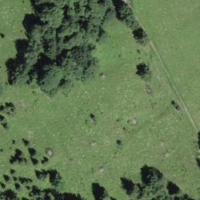
EUNIS habitat code: 24
Species observed at this site:
Talpa europaea